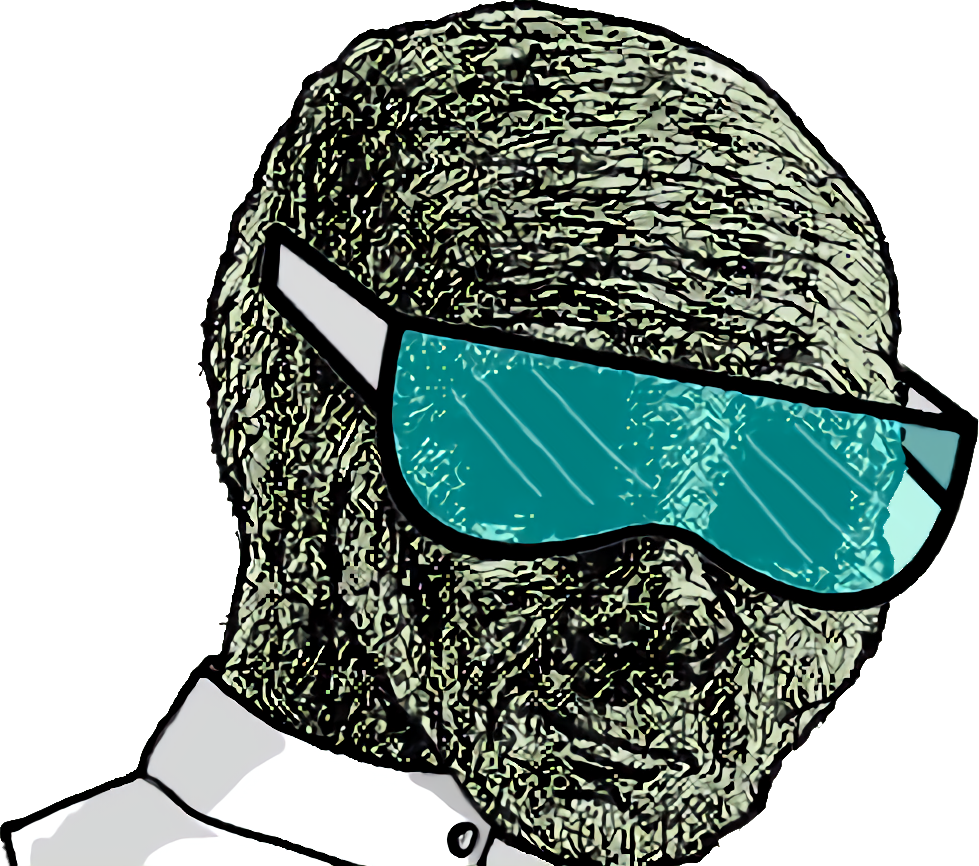
Label: 5_Withered_Wojak